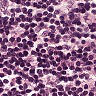
Metastatic tissue present: no